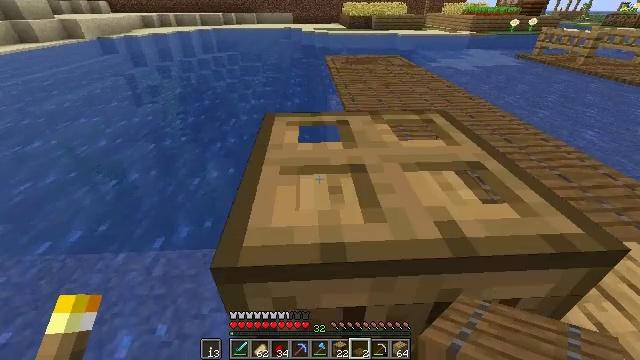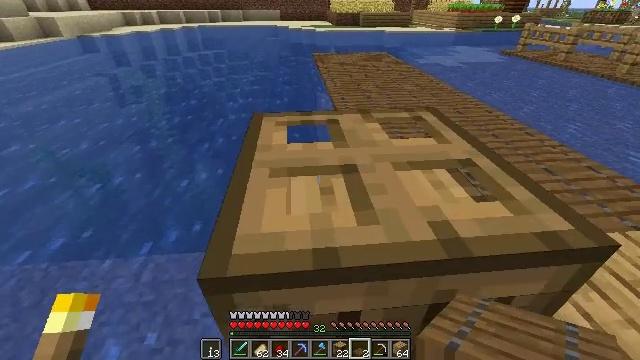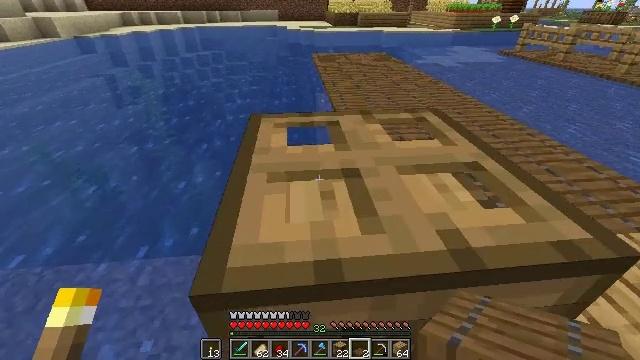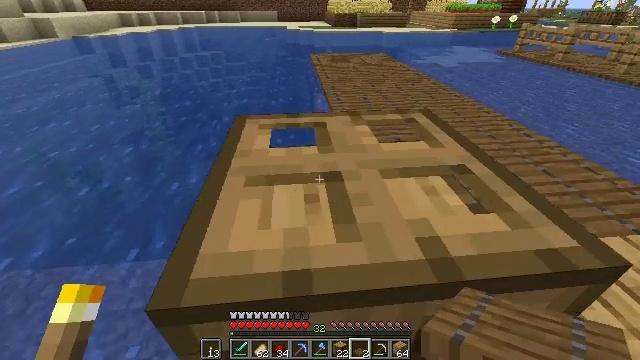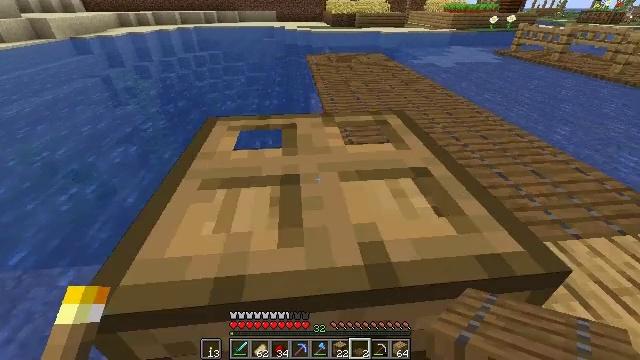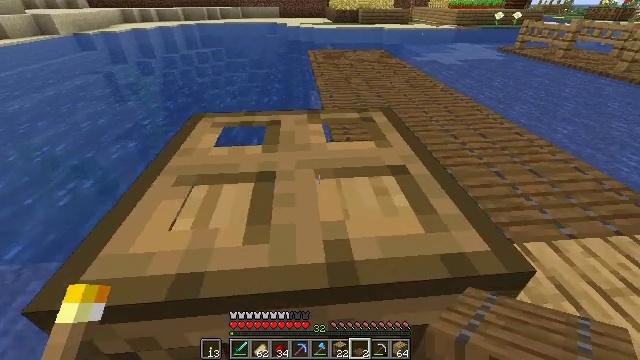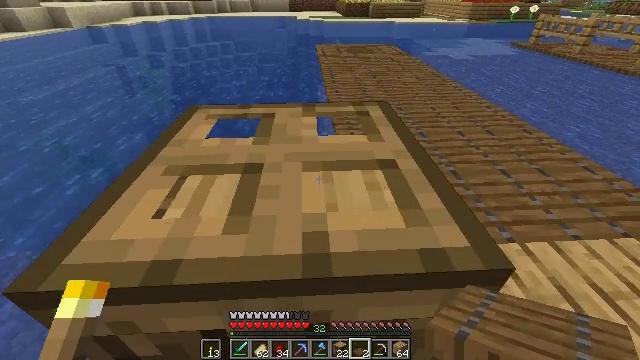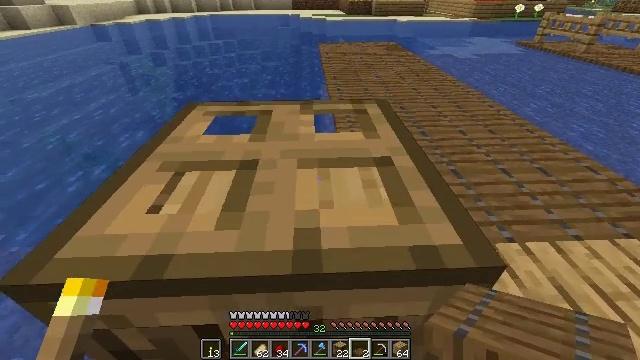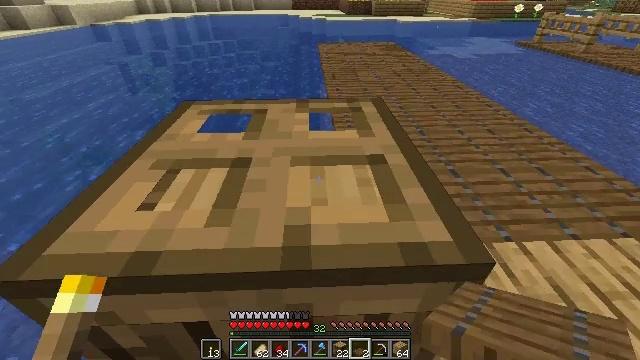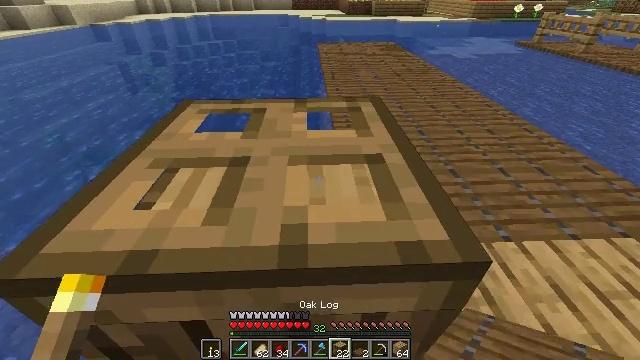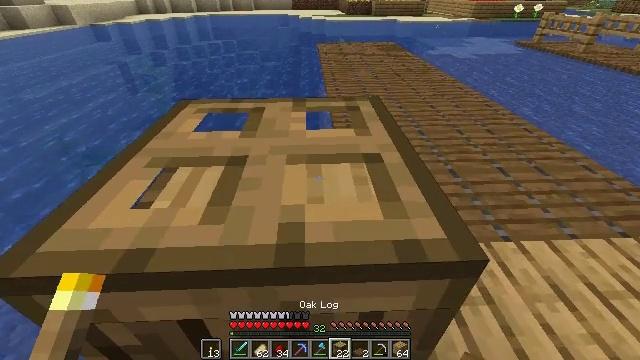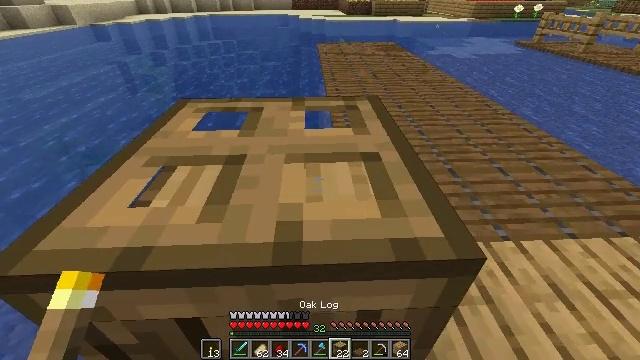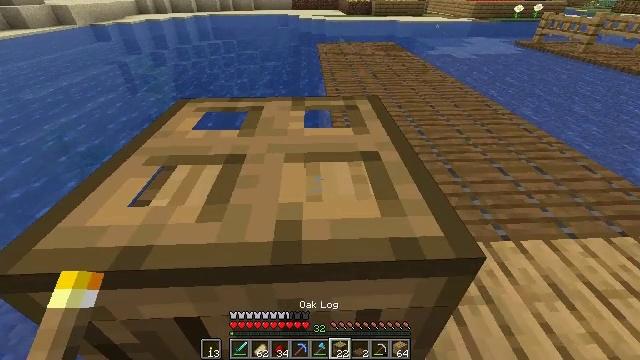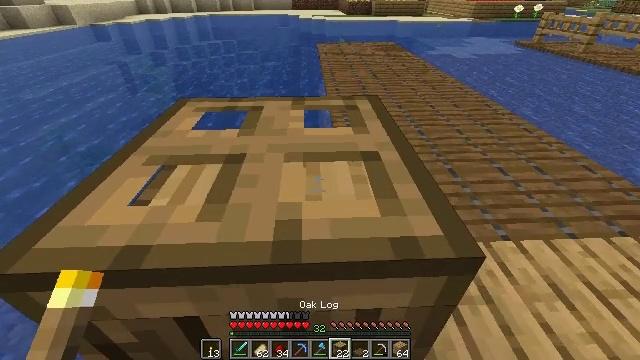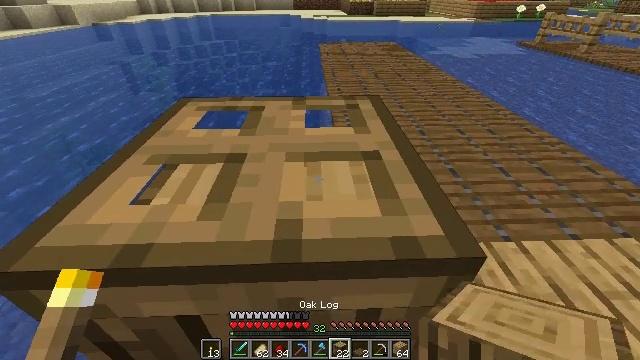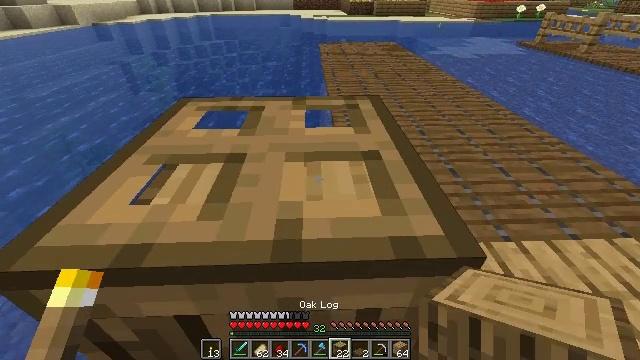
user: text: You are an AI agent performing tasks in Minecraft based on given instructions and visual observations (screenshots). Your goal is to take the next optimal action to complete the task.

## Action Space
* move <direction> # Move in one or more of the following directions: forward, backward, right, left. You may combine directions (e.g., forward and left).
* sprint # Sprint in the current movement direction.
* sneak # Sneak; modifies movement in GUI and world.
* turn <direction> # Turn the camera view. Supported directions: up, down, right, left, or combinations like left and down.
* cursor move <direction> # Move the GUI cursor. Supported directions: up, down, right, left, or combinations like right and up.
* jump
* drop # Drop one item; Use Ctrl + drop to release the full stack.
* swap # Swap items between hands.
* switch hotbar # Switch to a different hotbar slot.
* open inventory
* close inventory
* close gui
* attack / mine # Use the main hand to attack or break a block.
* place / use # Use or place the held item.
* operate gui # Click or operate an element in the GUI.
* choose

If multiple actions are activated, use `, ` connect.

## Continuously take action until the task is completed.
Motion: motion action
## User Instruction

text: Get the oak trapdoor back into your inventory.
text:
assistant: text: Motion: turn right
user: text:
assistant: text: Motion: no_op
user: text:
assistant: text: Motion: move right
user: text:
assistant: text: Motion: move right
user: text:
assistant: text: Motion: no_op
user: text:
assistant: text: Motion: turn left and down
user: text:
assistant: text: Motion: no_op
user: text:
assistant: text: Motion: no_op
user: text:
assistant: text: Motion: no_op
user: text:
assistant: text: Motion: no_op
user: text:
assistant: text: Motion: no_op
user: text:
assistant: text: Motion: no_op
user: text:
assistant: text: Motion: no_op
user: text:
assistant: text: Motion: no_op
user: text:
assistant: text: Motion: no_op
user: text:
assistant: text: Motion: no_op
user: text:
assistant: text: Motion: no_op
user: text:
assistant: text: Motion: no_op
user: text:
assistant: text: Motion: no_op
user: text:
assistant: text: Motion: no_op
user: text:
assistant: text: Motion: no_op
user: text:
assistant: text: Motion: no_op
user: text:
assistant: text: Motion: turn left
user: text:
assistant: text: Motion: no_op
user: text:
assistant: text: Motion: no_op
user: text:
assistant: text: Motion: attack / mine
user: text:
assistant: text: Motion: attack / mine
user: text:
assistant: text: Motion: attack / mine
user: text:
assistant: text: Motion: attack / mine
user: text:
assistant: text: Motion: attack / mine